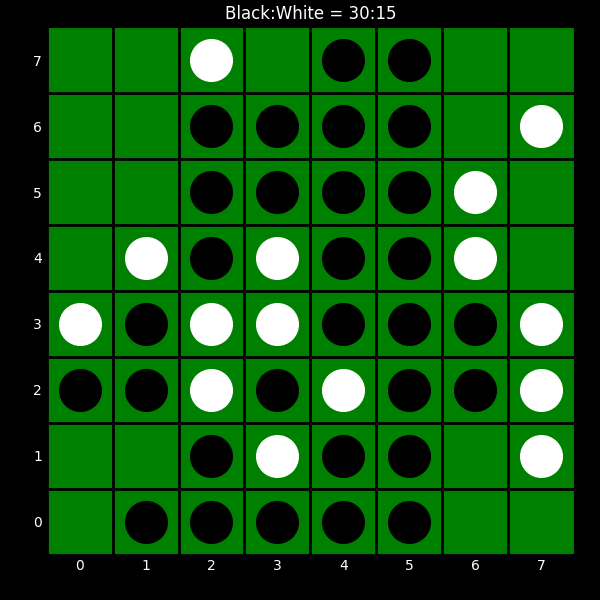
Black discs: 30
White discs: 15